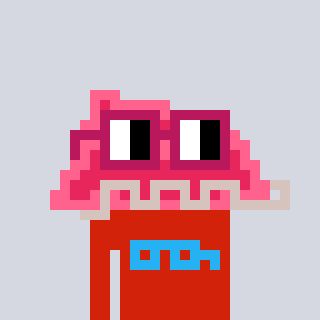
a pixel art character with square dark red glasses, a retainer-shaped head and a red-colored body on a cool background